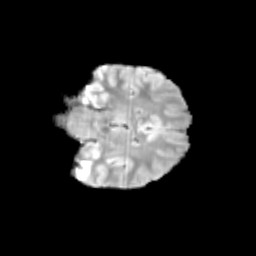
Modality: T2w
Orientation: coronal
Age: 12
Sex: male
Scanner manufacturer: siemens
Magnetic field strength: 3 T
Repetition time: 3.8 s
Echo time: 0.07 s